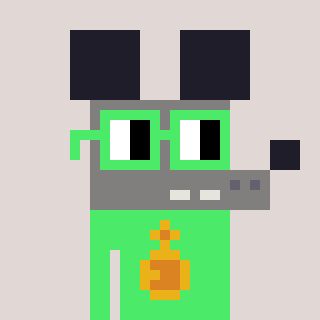
a pixel art character with square light green glasses, a mouse-shaped head and a teal-colored body on a warm background